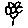
Label: flower